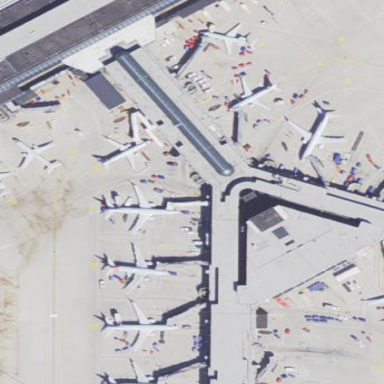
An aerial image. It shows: Airport terminal building.